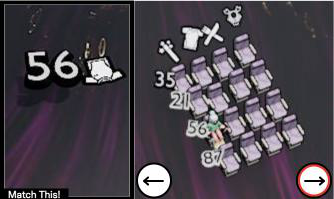
Task: seats
Answer: no